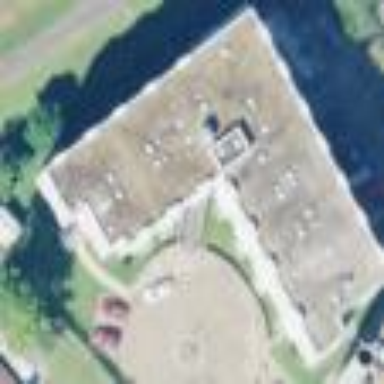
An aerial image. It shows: Nursing home building.